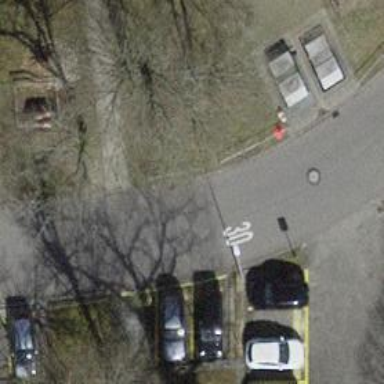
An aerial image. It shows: Residential road.